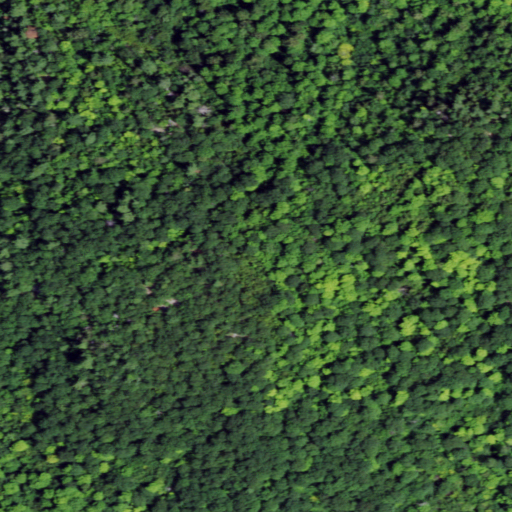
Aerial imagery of mountain in New York named McCray Mountain containing deciduous forest, mixed forest, and evergreen forest